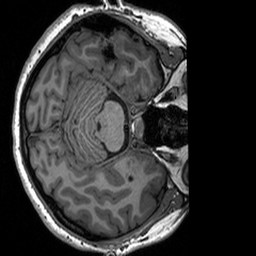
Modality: T1w
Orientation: axial
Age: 25
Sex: female
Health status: healthy
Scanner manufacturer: siemens
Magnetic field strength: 3 T
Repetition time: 2.3 s
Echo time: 0.00298 s